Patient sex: F
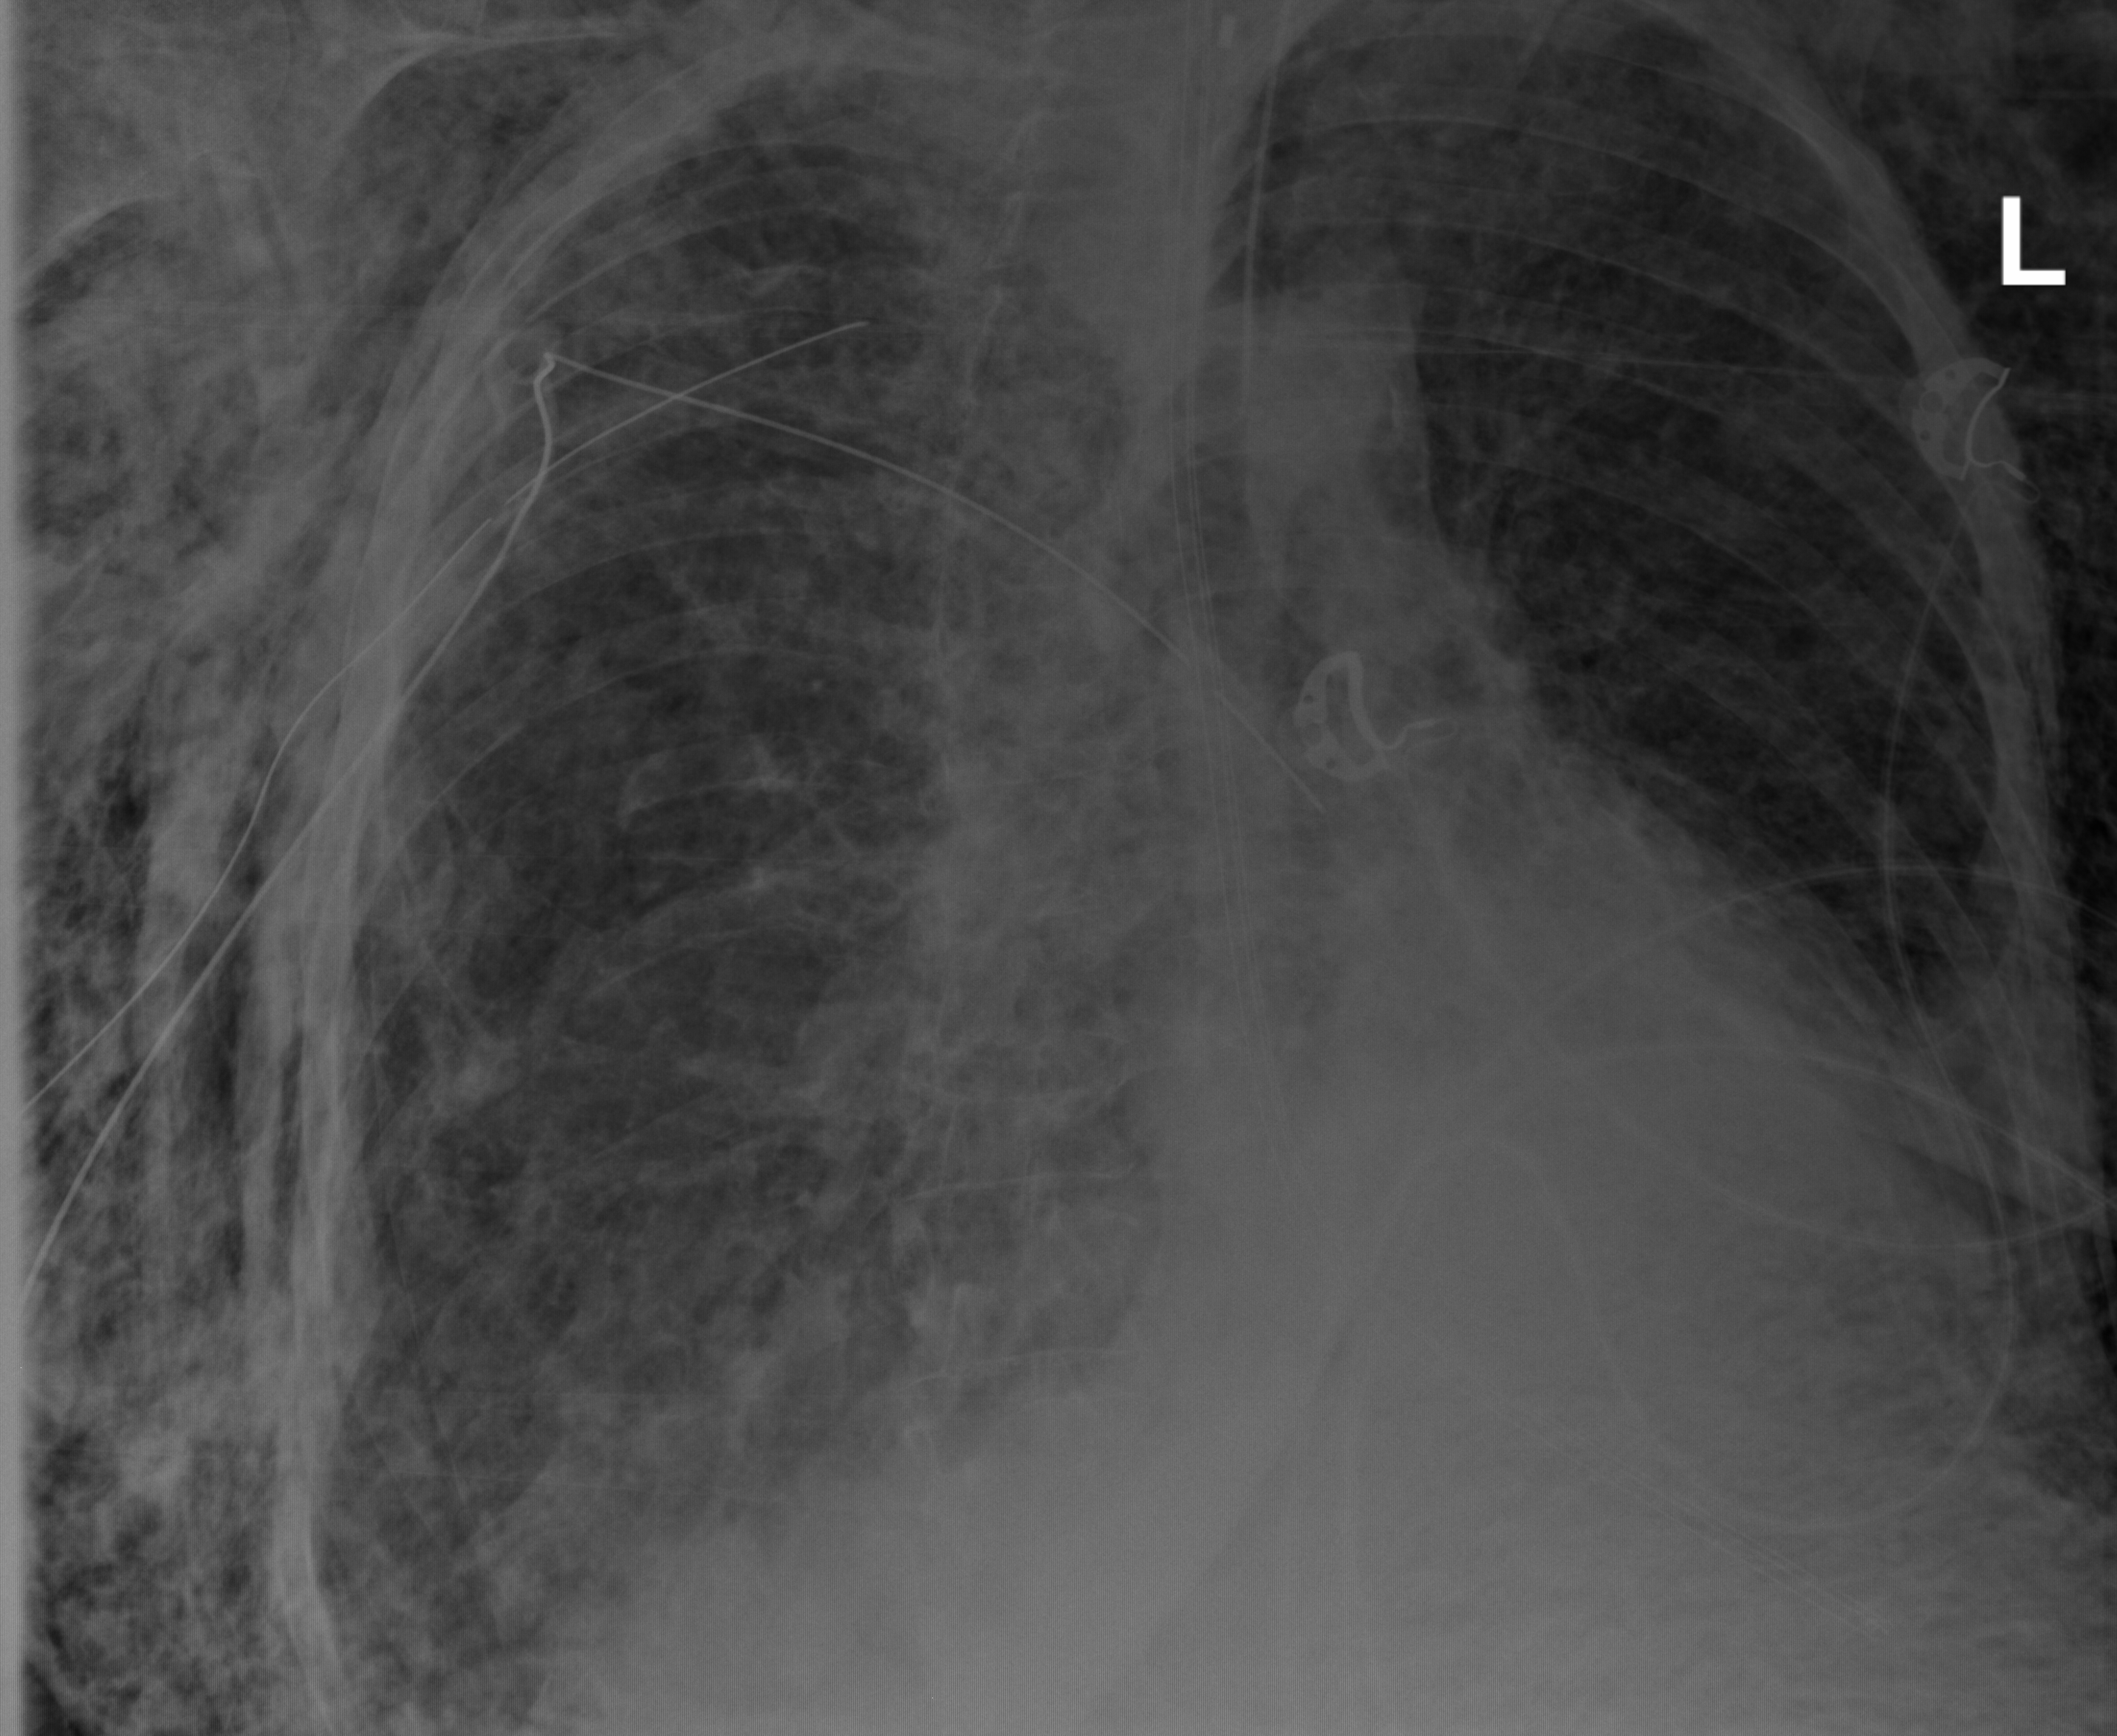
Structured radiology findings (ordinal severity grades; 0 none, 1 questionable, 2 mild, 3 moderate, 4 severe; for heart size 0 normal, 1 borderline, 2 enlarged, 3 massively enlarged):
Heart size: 0
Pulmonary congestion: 0
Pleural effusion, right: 2
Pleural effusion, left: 1
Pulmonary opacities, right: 1
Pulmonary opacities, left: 0
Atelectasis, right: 2
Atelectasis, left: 0